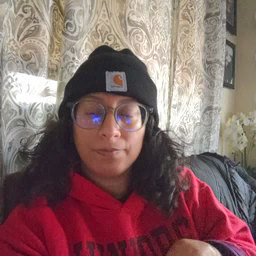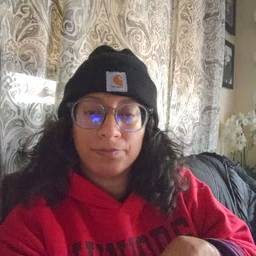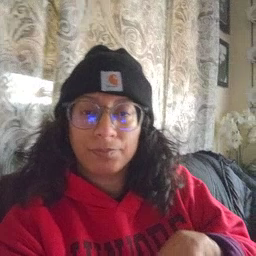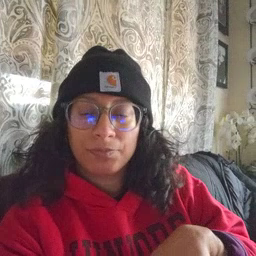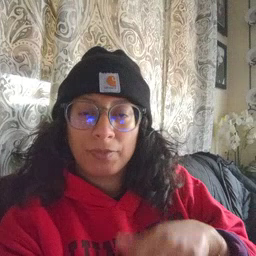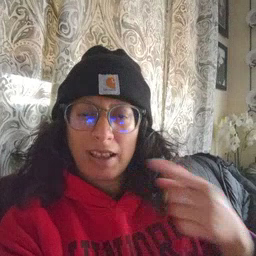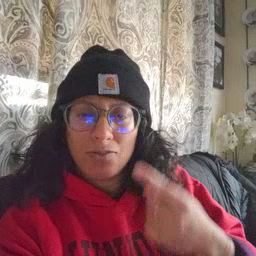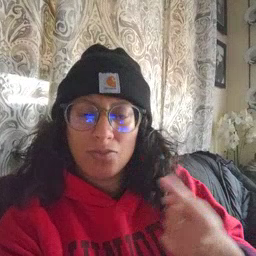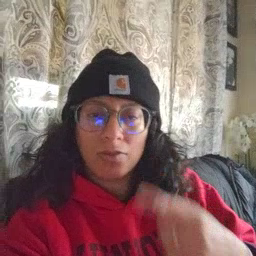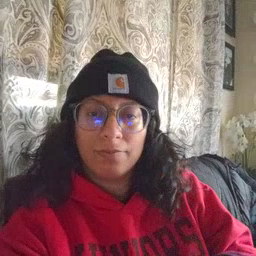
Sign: owie